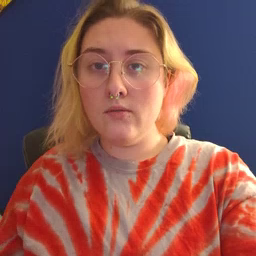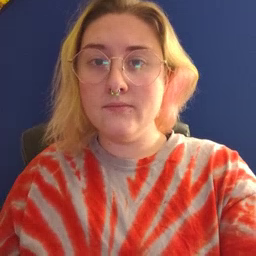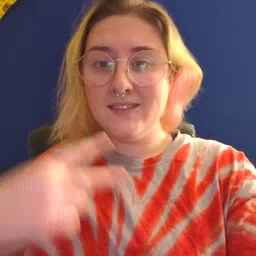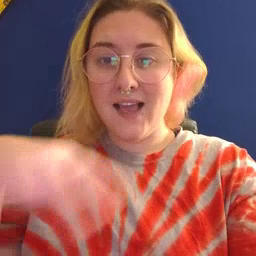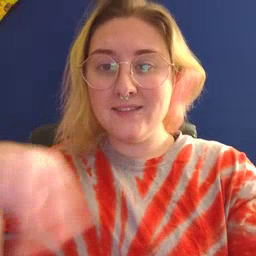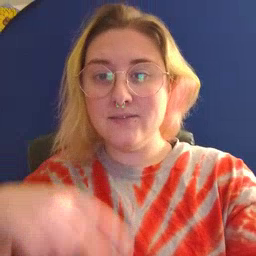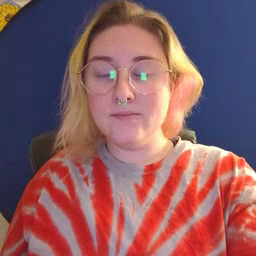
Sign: dance